Question: I have been trying to change the class of a TableViewController in the identity of it, but when I type in the name of the custom class that I want to change it to, it reverts back to 'UITableViewController'
Here is what i'm talking about:

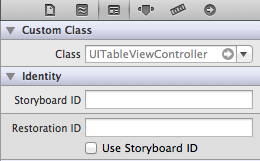
Answer: Is the class you're trying to specify definitely a subclass of UITableViewController? And it's included in "Compile Sources" in the "Build Phases" of your Target's settings? We all change the class all the time, without incident, so this is curious.
If worst comes to worst, restart Xcode, and if that doesn't do it, reboot your Mac. Whenever you get unexplainable Xcode behavior, that's one of the steps we have to resort to nowadays. Sometimes Xcode get's weird. It's frustrating.